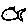
Label: fish